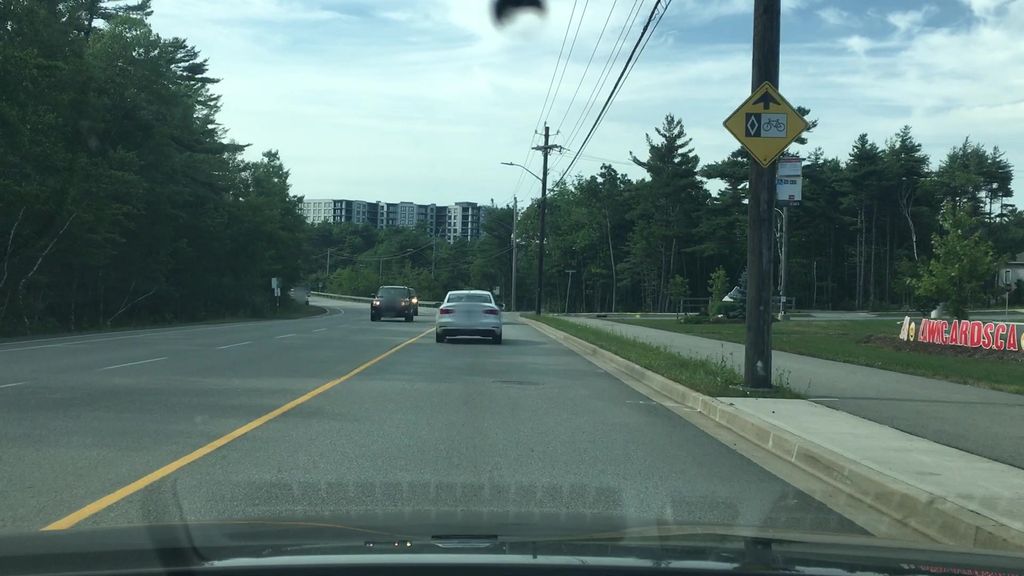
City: halifax